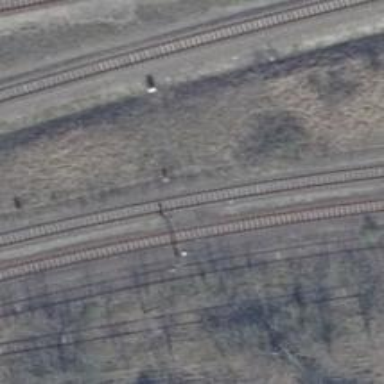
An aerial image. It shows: Railway signal.